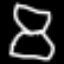
Label: hourglass